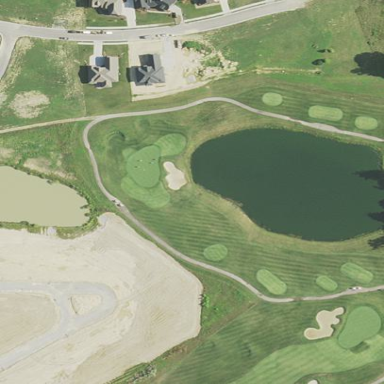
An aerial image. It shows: Picturesque scene of golf course with lateral water hazard.